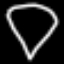
Label: diamond